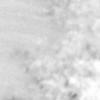
Label: no_change